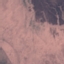
Land use / land cover: HerbaceousVegetation